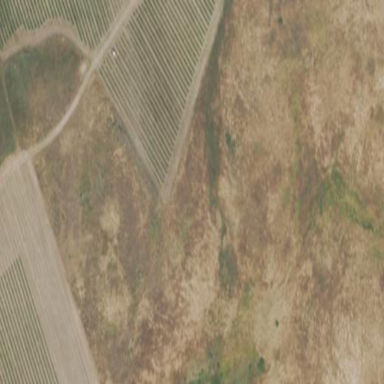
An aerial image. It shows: Vineyard with grape crops.